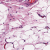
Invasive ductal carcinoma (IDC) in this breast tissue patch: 0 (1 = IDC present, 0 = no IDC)